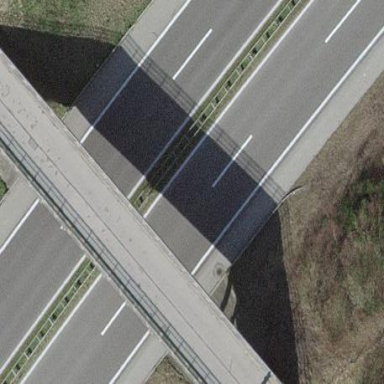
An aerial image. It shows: Man-made bridge.